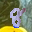
Label: 8